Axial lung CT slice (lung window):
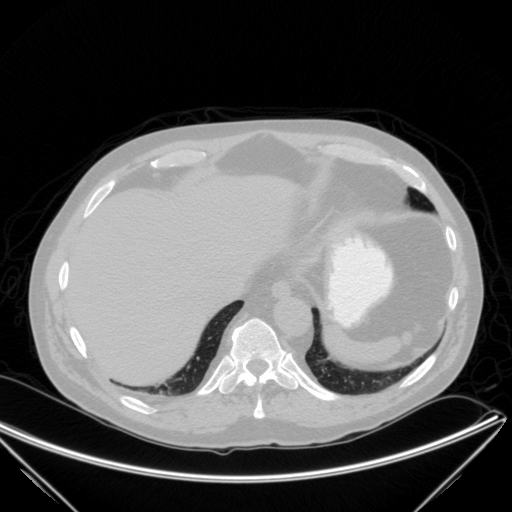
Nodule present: no